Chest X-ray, PA view. Patient: 18 years old, sex M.
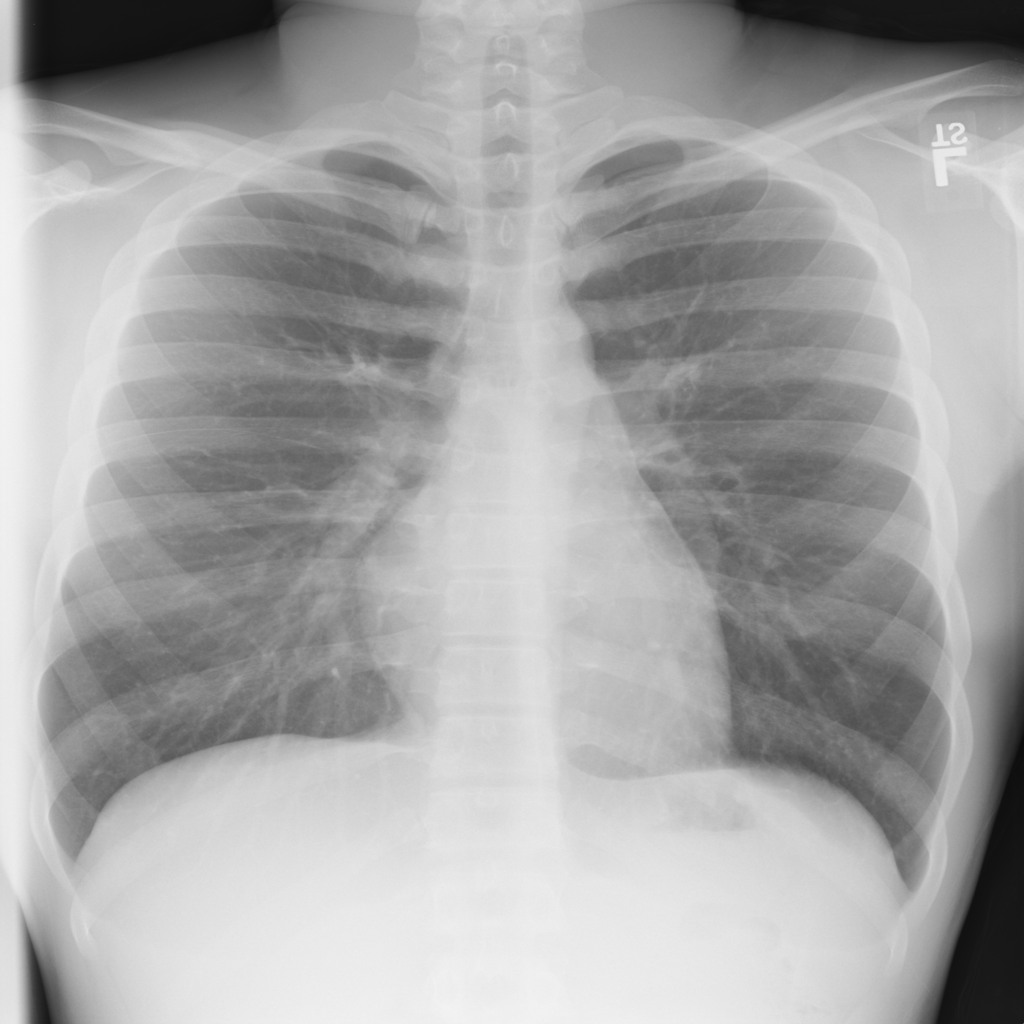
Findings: No Finding